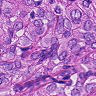
Metastatic tissue present: yes